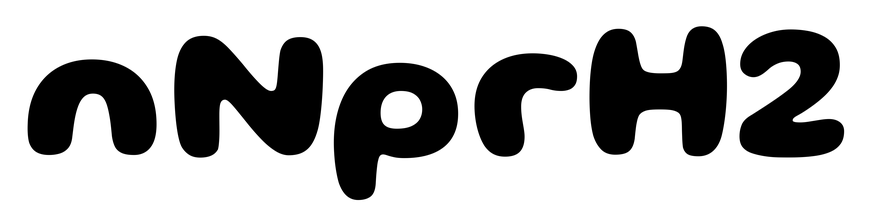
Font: Gluten_Bold